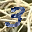
Label: 3